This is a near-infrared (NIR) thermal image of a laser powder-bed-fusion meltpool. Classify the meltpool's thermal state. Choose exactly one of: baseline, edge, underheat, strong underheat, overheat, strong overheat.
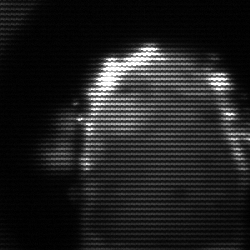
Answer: baseline